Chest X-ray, PA view. Patient: 48 years old, sex M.
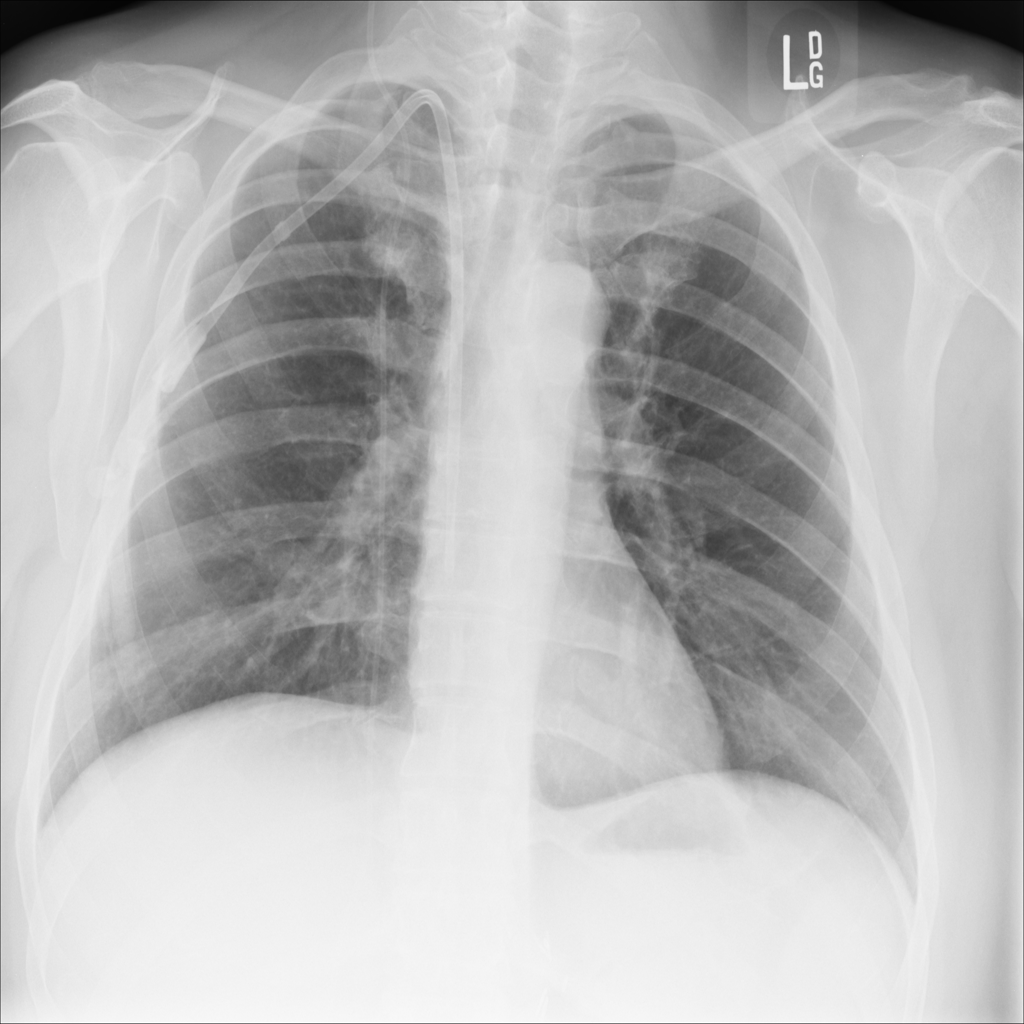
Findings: No Finding